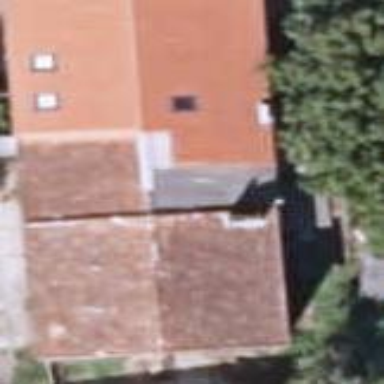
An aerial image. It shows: Simple and straightforward house.